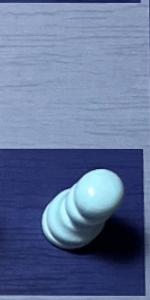
Label: Pawn_White